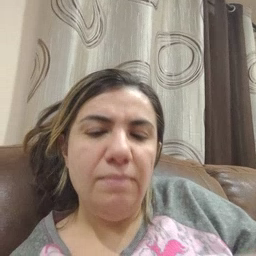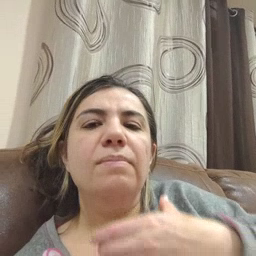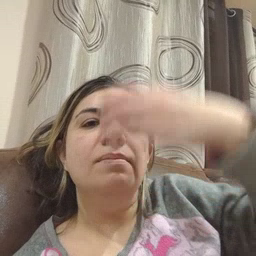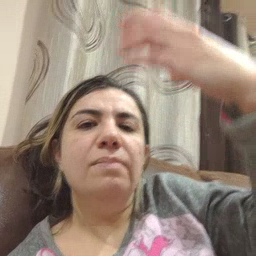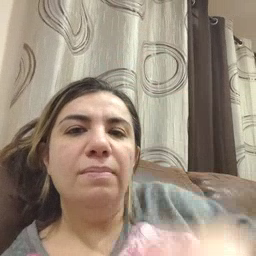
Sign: giraffe